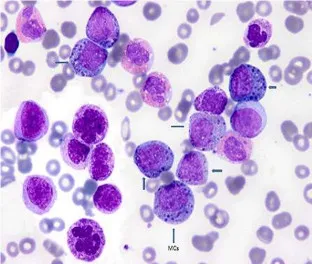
Showing aggregates of mast cells containing mixed black and orange color round cytoplasmic granules and a giant segmented basophil in. (wright's stain x 100).
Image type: pathology (giemsa)